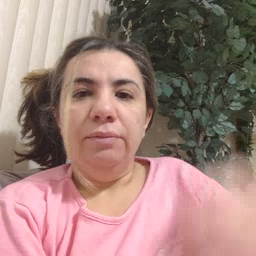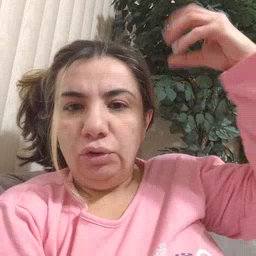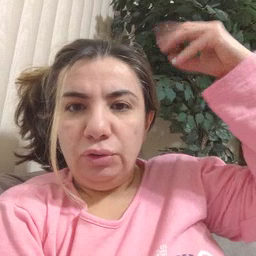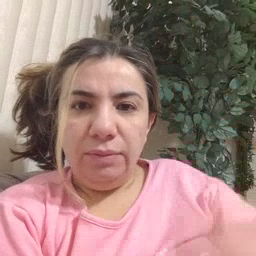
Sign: shower